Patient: sex F, age 74
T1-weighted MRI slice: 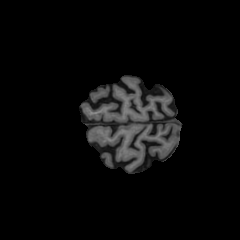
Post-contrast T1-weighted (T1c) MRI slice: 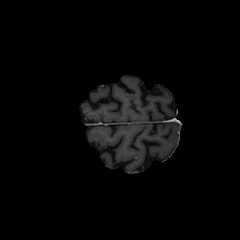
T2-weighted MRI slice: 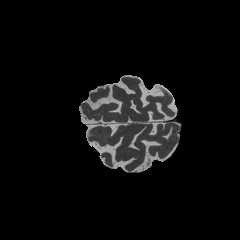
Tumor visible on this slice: no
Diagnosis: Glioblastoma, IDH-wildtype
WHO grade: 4